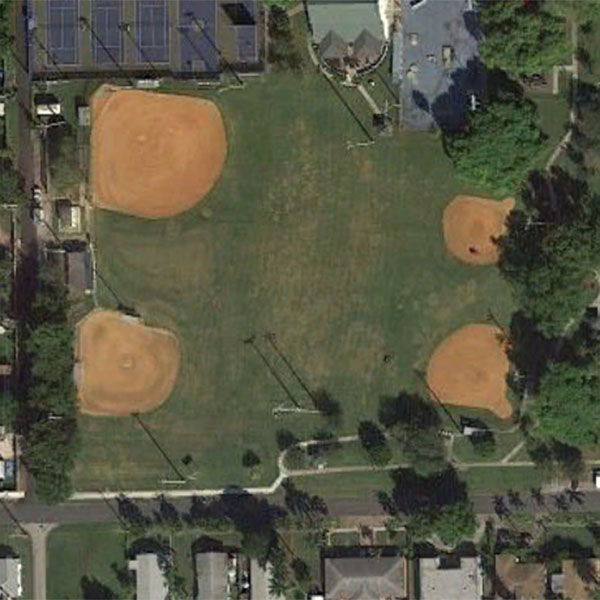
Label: BaseballField